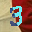
Label: 3